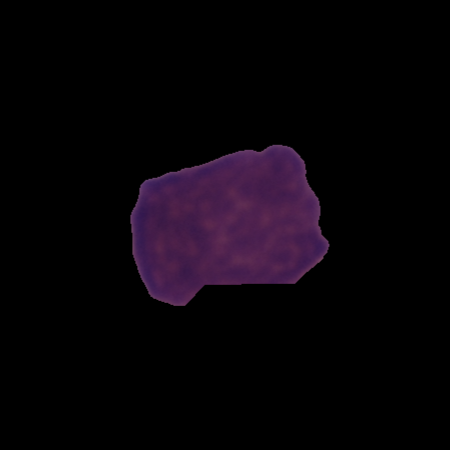
Label: healthy